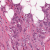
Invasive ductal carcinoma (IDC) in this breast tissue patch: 1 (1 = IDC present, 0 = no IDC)